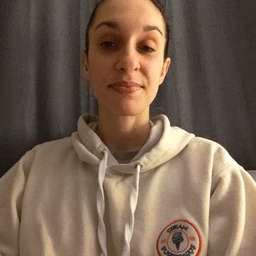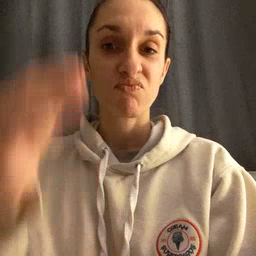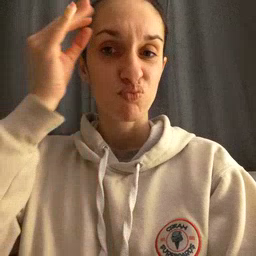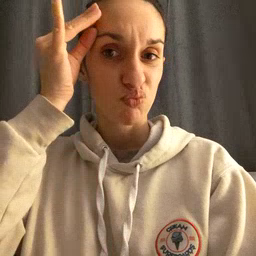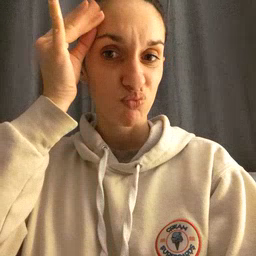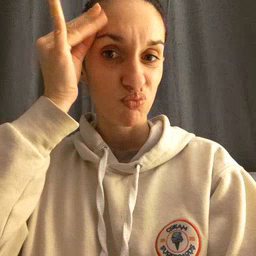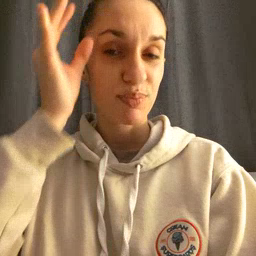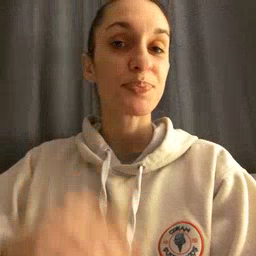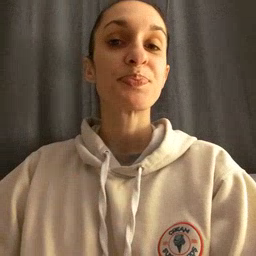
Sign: think